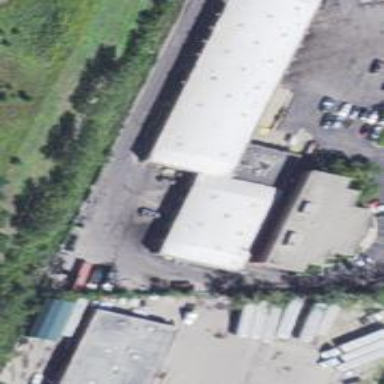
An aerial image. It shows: Industrial building.